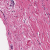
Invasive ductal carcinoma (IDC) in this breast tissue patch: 0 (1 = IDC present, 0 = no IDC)